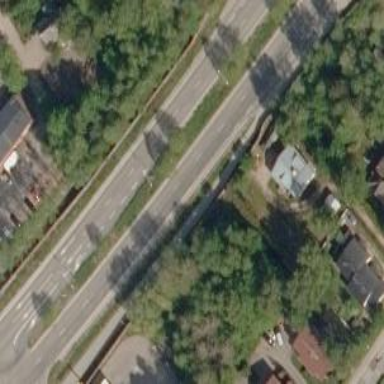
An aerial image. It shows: Asphalt cycleway.